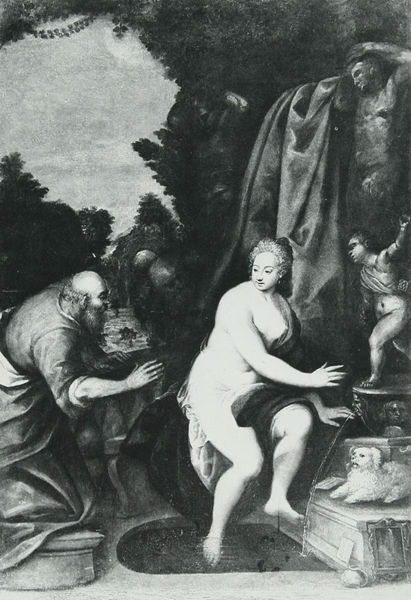
Titel: Susanna im Bade
Künstler: Peter Candid
Standort: München
Institution: Residenz, Kaisersaal
Schlagwörter: akt, baum, blätter, dunkel, fuß, gemälde, hand, himmel, kopf, körper, mann, nackt, schatten, umhang, wasser, weiß, wolken, baden, badende, bäume, landschaft, menschen, brust, busen, frau, geste, grau, hell, kleid, licht, mund, männer, nase, ohrring, schwarz, zeichnung, anlage, ausblick, blick, dame, hund, obst, park, parkanlage, tuch, wolke, leute, alt, bart, jung, alte, arm, arme, augen, barock, bibel, falten, geschichte, gesicht, kleidung, mensch, schale, sockel, stein, steine, hände, schauen, spiegel, vorhang, natur, strauch, busch, büsche, sonne, auge, gewand, haare, kutte, mantel, stoff, stoffe, tücher, kind, pflanzen, kontrast, rokoko, voyeur, wald, brunnen, bassin, engel, frucht, früchte, garten, putte, putto, skulptur, statue, beine, fell, hündchen, bein, füße, sommer, wellen, beobachten, grafik, graphik, tag, dick, glatze, junge, knie, scham, zehe, zehen, gestalt, bad, waschen, barfuss, gefäß, alter, antike, greis, geheimnis, zweig, zeh, becken, druck, radierung, stich, fliesen, greifen, schwarzweiß, strahl, fliese, mythologie, statuette, badetuch, toilette, jüngling, skulpturen, statuen, üppig, eitelkeit, altes testament, antik, zeus, satyr, faun, mythos, kniend, durchsichtig, historismus, versteck, wasserstrahl, amor, david, reliefs, verstecken, black and white, dog, wasserbecken, wasserspeier, buam, greise, waser, diana, eau, mamor, abwehr, lüstern, anblicken, vieillard, wasserbassin, erzählung, bathseba, bedrängen, spanner, susanna, susanna im bade, nippel, drall, bade, susanne, glatzkopf, eintauchen, suzanne, scared, pudel, vergewaltigung, gaffen, mamorplatten, susanne im bade, frightenedf